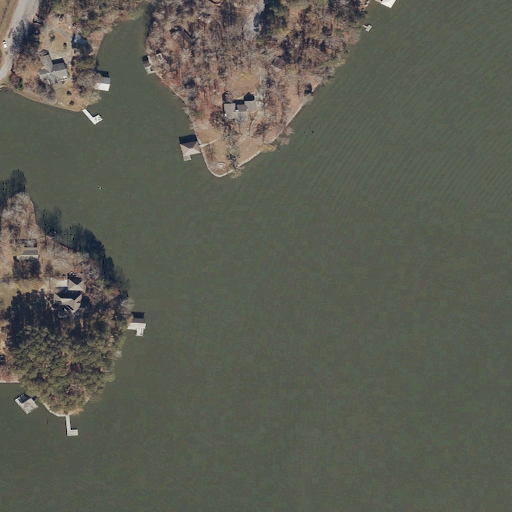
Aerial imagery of valley in Alabama named Shoal Creek Valley containing open water, deciduous forest, open development, pasture, woody wetlands, herbaceous wetlands, medium intensity development, low intensity development, barren land, and grassland